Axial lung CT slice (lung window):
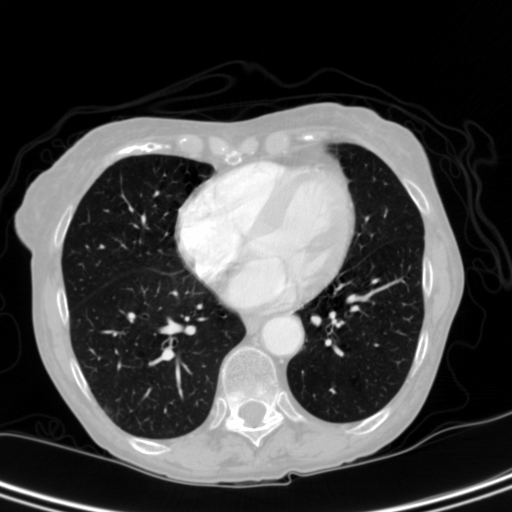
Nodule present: no